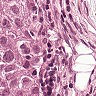
Metastatic tissue present: yes